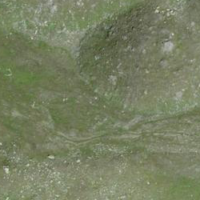
EUNIS habitat code: 26
Species observed at this site:
Bistorta vivipara
Saxifraga paniculata
Gentiana terglouensis
Saxifraga exarata
Anthus spinoletta